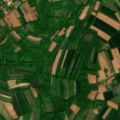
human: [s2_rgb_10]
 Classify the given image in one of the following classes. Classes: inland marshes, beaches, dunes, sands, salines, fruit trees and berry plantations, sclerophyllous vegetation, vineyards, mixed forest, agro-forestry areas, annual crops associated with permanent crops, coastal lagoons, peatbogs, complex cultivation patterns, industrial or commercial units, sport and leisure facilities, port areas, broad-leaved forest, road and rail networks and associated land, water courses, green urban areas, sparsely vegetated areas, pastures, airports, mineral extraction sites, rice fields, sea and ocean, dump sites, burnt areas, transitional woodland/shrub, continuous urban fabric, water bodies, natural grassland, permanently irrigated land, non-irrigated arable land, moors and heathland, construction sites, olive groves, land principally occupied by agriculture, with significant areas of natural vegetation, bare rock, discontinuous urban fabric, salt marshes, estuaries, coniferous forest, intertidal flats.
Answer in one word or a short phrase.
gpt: discontinuous urban fabric, non-irrigated arable land, complex cultivation patterns, land principally occupied by agriculture, with significant areas of natural vegetation, broad-leaved forest